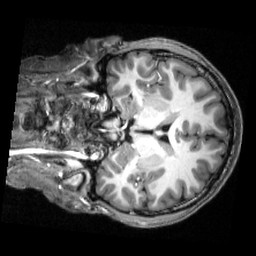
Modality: T1w
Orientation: coronal
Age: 20
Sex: male
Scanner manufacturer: siemens
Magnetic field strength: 3 T
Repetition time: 2.53 s
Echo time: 0.00339 s